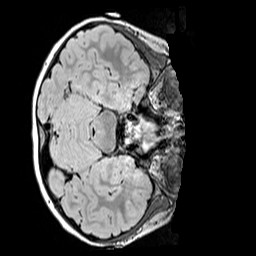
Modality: FLAIR
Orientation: axial
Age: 11
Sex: female
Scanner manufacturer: siemens
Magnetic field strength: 3 T
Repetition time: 5 s
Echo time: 0.388 s